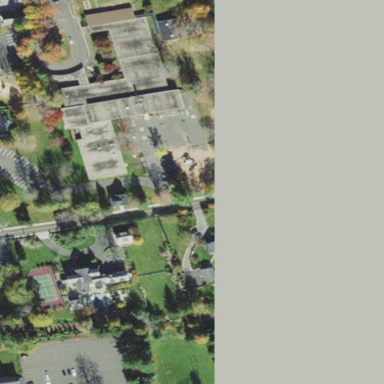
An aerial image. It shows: School building.